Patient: sex F, age 76
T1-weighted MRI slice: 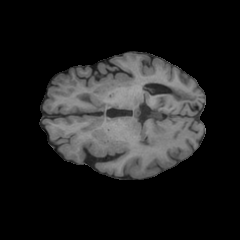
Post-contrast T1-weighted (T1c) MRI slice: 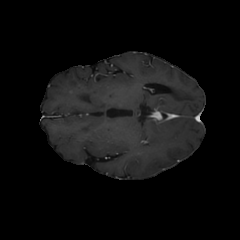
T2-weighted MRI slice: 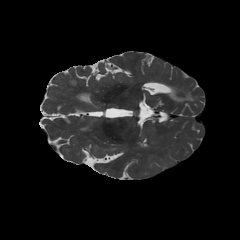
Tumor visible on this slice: no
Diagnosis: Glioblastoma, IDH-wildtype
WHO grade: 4